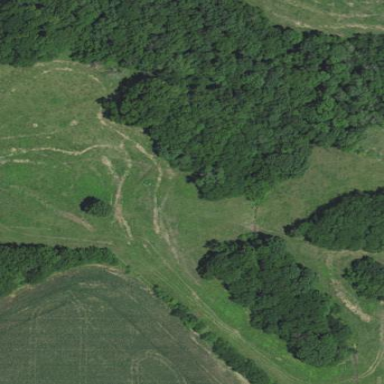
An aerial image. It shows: Deciduous broadleaved woodland.